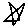
Label: star